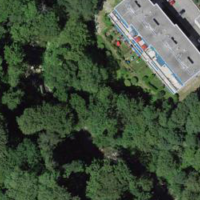
EUNIS habitat code: 53
Species observed at this site:
Volucella zonaria